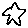
Label: star